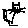
Label: cat